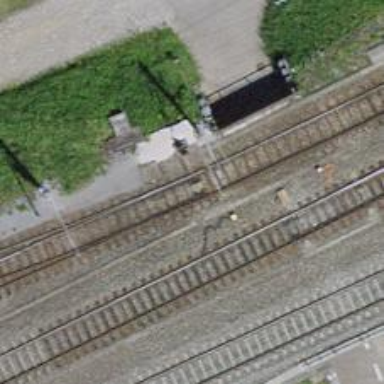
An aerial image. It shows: Rail yard with electrified contact lines for railway operations.